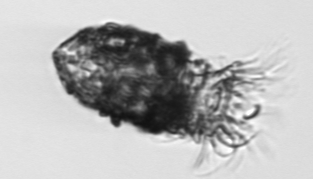
Label: Stenosemella_pacifica